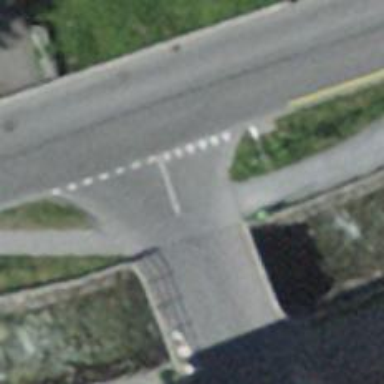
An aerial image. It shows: Paved residential road with bridge.